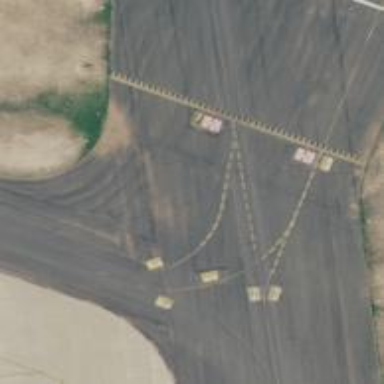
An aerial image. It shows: View of taxiway at the airport.